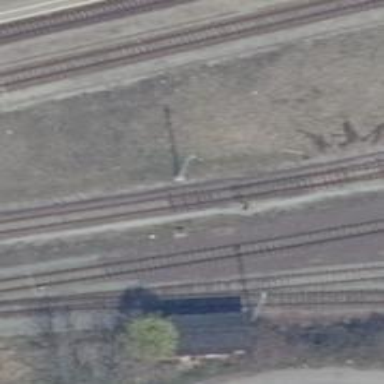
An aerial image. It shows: Railway switch with the turnout on the left side.